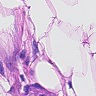
Metastatic tissue present: yes